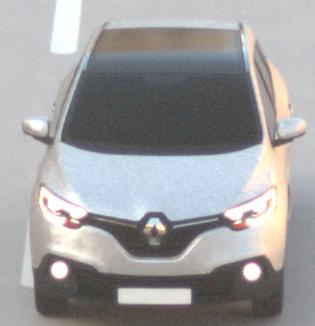
Make: Renault
Model: Kadjar ENERGY TCe 130
Detailed model: Kadjar
Model produced from: 2015/05
Model produced until: 2018/08
Doors: 5
Color: white
Road condition: dry road
Daytime: sunrise or sunset
Contrast: low contrast